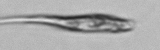
Label: Euglena